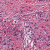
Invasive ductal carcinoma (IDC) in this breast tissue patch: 1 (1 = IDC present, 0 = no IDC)